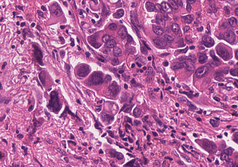
Tumor epithelial tissue: yes
Tumor-associated stroma tissue: yes
Normal tissue: no